Question: I have a 'Border' with a 'Content' of 'TextBlock' that I want to be perfectly centered both horizontally and vertically. No matter what I try it never looks centered. What am I missing?
Using the code below the top of the text is 19px below the border, the bottom of the text is 5px above the border. It's also off center left or right depending on the 'Text' value which I assume is related to the font.
The solution should work for varying text (1-31) with any font.
'''
<Grid Width="50" Height="50">
<Border BorderThickness="1" BorderBrush="Black">
<TextBlock Text="13" VerticalAlignment="Center" HorizontalAlignment="Center" FontSize="50"/>
</Border>
</Grid>
'''

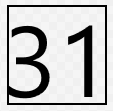
Answer: Well then, challenge accepted ;-) This solution is based on the following idea:
1. Fit the TextBlock inside the border and make sure the entire text is rendered, even if not visible.
2. Render the text into a bitmap.
3. Detect the glyphs (i.e. characters) inside the bitmap to get the pixel-exact position.
4. Update the UI layout so the text is centered inside the border.
5. If possible, allow simple, generic usage.
## 1. TextBlock inside border / fully rendered
This is simple once you realize that the entire content of a ScrollViewer is rendered, so here is my UserControl XAML:
'''
<UserControl x:Class="WpfApplication4.CenteredText"
xmlns="http://schemas.microsoft.com/winfx/2006/xaml/presentation"
xmlns:x="http://schemas.microsoft.com/winfx/2006/xaml"
xmlns:mc="http://schemas.openxmlformats.org/markup-compatibility/2006"
xmlns:d="http://schemas.microsoft.com/expression/blend/2008"
mc:Ignorable="d"
d:DesignHeight="300" d:DesignWidth="300">
<Grid>
<ScrollViewer x:Name="scroll"
IsHitTestVisible="False"
VerticalScrollBarVisibility="Hidden"
HorizontalScrollBarVisibility="Hidden" />
</Grid>
</UserControl>
'''
With the code behind as:
'''
public partial class CenteredText : UserControl
{
public CenteredText()
{
InitializeComponent();
}
public static readonly DependencyProperty ElementProperty = DependencyProperty
.Register("Element", typeof(FrameworkElement), typeof(CenteredText),
new PropertyMetadata(OnElementChanged));
private static void OnElementChanged(DependencyObject d,
DependencyPropertyChangedEventArgs e)
{
var elem = e.NewValue as FrameworkElement;
var ct = d as CenteredText;
if(elem != null)
{
elem.Loaded += ct.Content_Loaded;
ct.scroll.Content = elem;
}
}
public FrameworkElement Element
{
get { return (FrameworkElement)GetValue(ElementProperty); }
set { SetValue(ElementProperty, value); }
}
void Content_Loaded(object sender, RoutedEventArgs e) /*...*/
}
'''
This control is basically a 'ContentControl'which allows to handle the 'Loaded' event of the content generically. There may be a simpler way to do this, I'm not sure.
## 2. Render to Bitmap
This one is simple. In the 'Content_Loaded()' method:
'''
void Content_Loaded(object sender, RoutedEventArgs e)
{
FrameworkElement elem = sender as FrameworkElement;
int w = (int)elem.ActualWidth;
int h = (int)elem.ActualHeight;
var rtb = new RenderTargetBitmap(w, h, 96, 96, PixelFormats.Pbgra32);
rtb.Render(elem);
/* glyph detection ... */
}
'''
## 3. Detect the glyphs
This is surprisingly easy since a TextBlock is rendered with fully transparent background by default and we are only interested in bounding rectangle. This is done in a separate method:
'''
bool TryFindGlyphs(BitmapSource src, out Rect rc)
{
int left = int.MaxValue;
int toRight = -1;
int top = int.MaxValue;
int toBottom = -1;
int w = src.PixelWidth;
int h = src.PixelHeight;
uint[] buf = new uint[w * h];
src.CopyPixels(buf, w * sizeof(uint), 0);
for (int y = 0; y < h; y++)
{
for (int x = 0; x < w; x++)
{
// background is assumed to be fully transparent, i.e. 0x00000000 in Pbgra
if (buf[x + y * w] != 0)
{
if (x < left) left = x;
if (x > toRight) toRight = x;
if (y < top) top = y;
if (y > toBottom) toBottom = y;
}
}
}
rc = new Rect(left, top, toRight - left, toBottom - top);
return (toRight > left) && (toBottom > top);
}
'''
The above method tries to find the leftmost, rightmost, topmost and bottommost pixel which is not transparent and returns the results as a Rect in the output parameter.
## 4. Update Layout
This is done later in the 'Content_Loaded' method:
'''
void Content_Loaded(object sender, RoutedEventArgs e)
{
/* render to bitmap ... */
Rect rc;
if (TryFindGlyphs(rtb, out rc))
{
if (rc.Height > this.scroll.ActualHeight || rc.Width > this.scroll.ActualWidth)
{
return; // todo: error handling
}
double desiredV = rc.Top - 0.5 * (this.scroll.ActualHeight - rc.Height);
double desiredH = rc.Left - 0.5 * (this.scroll.ActualWidth - rc.Width);
if (desiredV > 0)
{
this.scroll.ScrollToVerticalOffset(desiredV);
}
else
{
elem.Margin = new Thickness(elem.Margin.Left, elem.Margin.Top - desiredV,
elem.Margin.Right, elem.Margin.Bottom);
}
if (desiredH > 0)
{
this.scroll.ScrollToHorizontalOffset(desiredH);
}
else
{
elem.Margin = new Thickness(elem.Margin.Left - desiredH, elem.Margin.Top,
elem.Margin.Right, elem.Margin.Bottom);
}
}
}
'''
This UI is updated using the following strategy:
- - - 'TextBlock''ScrollViewer''Margin''TextBlock'
## 5. Simple Usage
The 'CenteredText' control is used as follows:
'''
<Border BorderBrush="Black" BorderThickness="1" Width="150" Height="150">
<local:CenteredText>
<local:CenteredText.Element>
<TextBlock Text="31" FontSize="150" />
</local:CenteredText.Element>
</local:CenteredText>
</Border>
'''
## Results
For border size 150x150 and FontSize 150:

For border size 150x150 and FontSize 50:

For border size 50x50 and FontSize 50:

There is a 1-pixel error where the space to the left of the text is 1 pixel thicker or thinner than the space to the right. Same with the top / bottom spacing. This happens if the border has an even width and the rendered text an odd width (no sub-pixel perfectness is provided, sorry)
## Conclusion
The presented solution should work up to a 1-pixel error with any Font, FontSize and Text and is simple to use.
And if you haven't noticed yet, very limited assumptions were made about the 'FrameworkElement' which is used with the 'Elem' property of the 'CenteredText' control. So this should also work with any element which has transparent background and needs (near-)perfect centering.